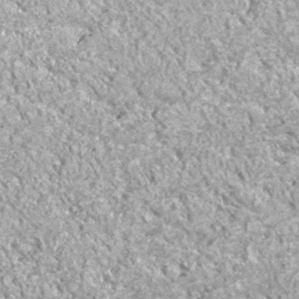
Label: frost